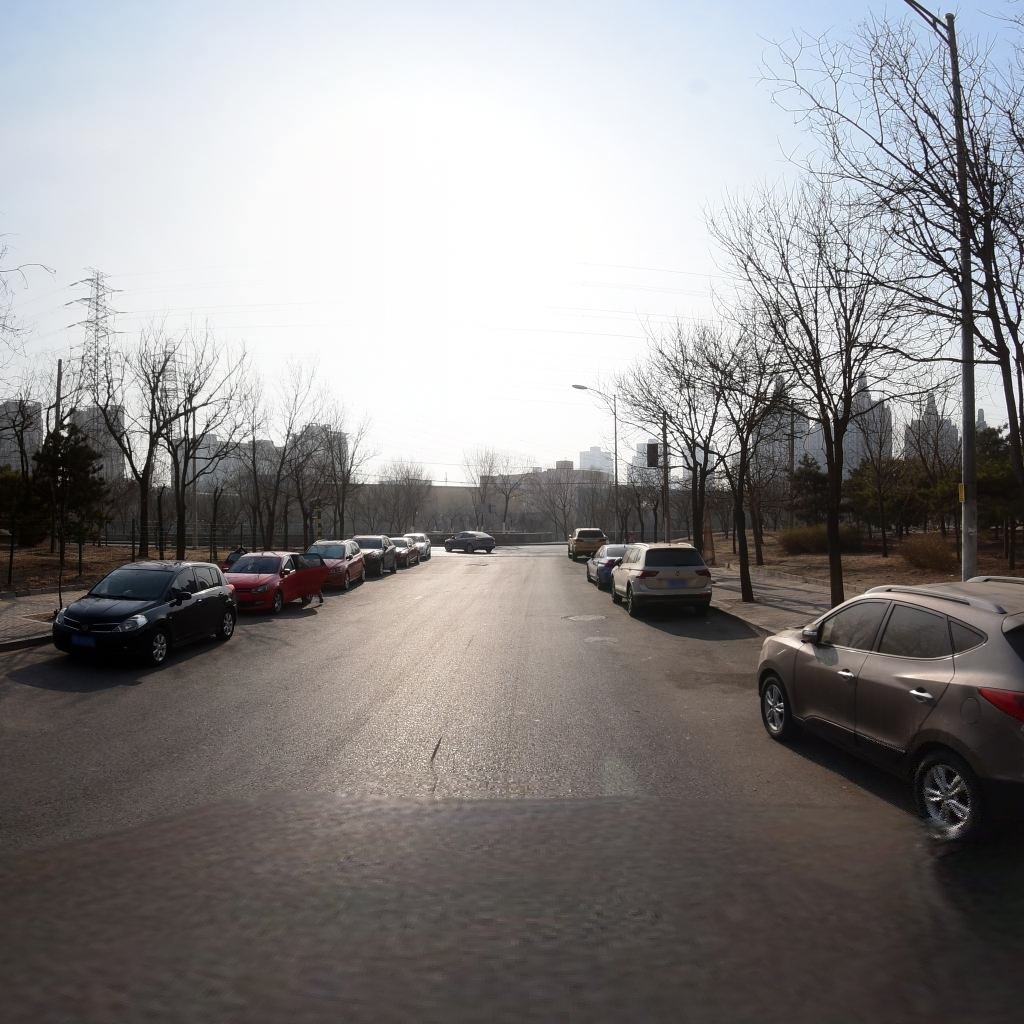
Region: Chaoyang
Road damage annotations: manhole cover, longitudinal crack, manhole cover